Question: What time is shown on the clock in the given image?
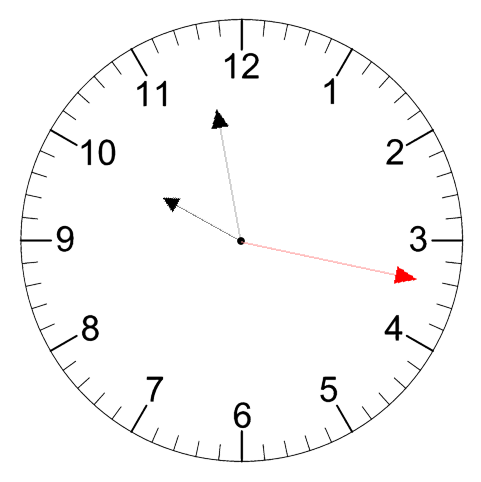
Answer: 09:58:17